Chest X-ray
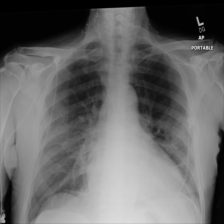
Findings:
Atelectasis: negative
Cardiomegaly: negative
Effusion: negative
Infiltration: positive
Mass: negative
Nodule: negative
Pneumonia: negative
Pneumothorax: negative
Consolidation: negative
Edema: positive
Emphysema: negative
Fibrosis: negative
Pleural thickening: negative
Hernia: negative